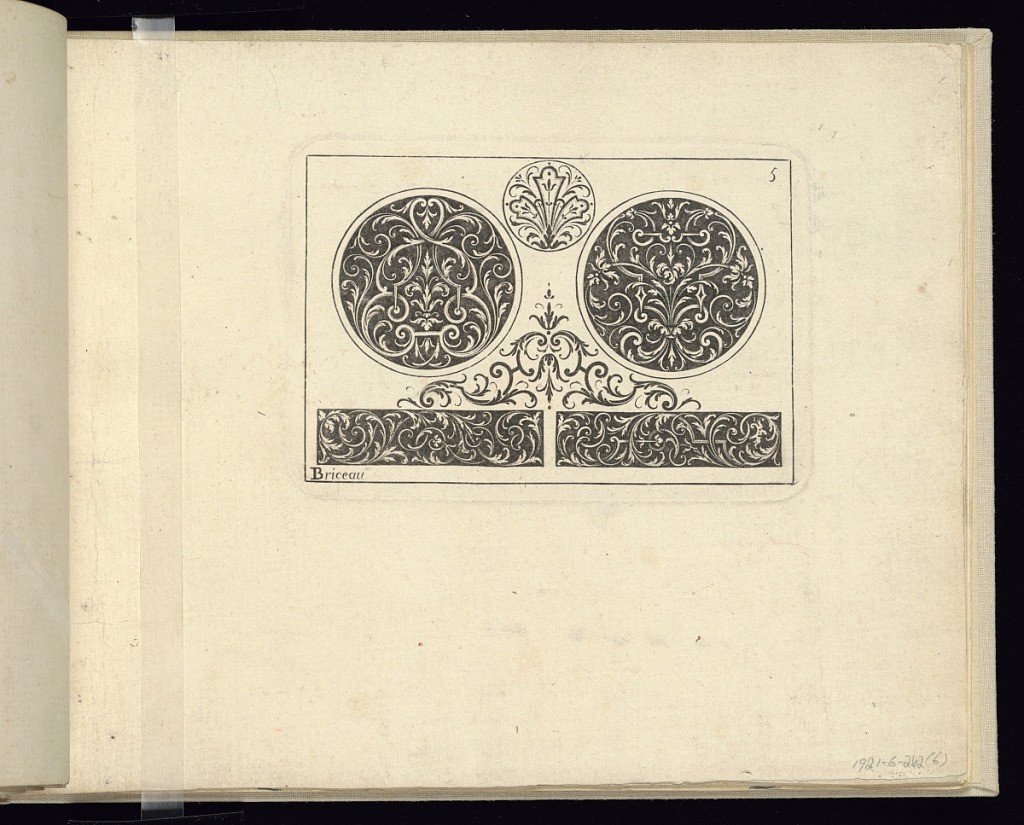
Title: Designs for Ornament
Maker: Briceau, French, 16..–17..
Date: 1709
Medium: Engraving on laid paper
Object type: Print
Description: Three rondels of ornament motifs, with a band of onrament against a dark background. The plate is signed.